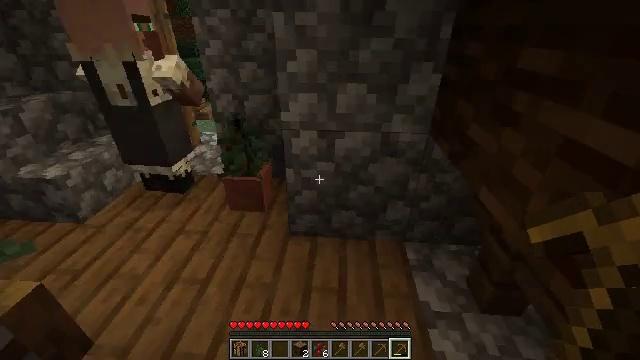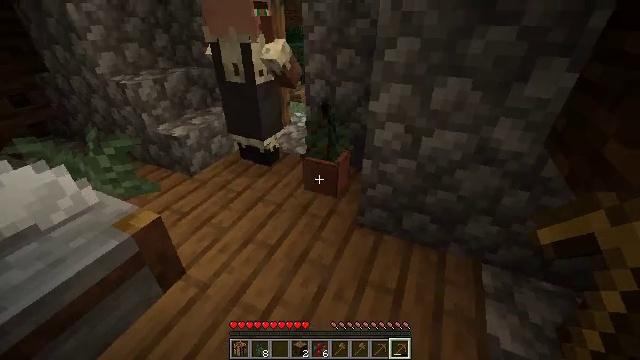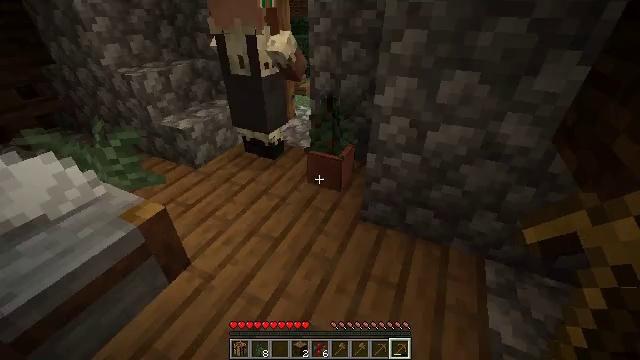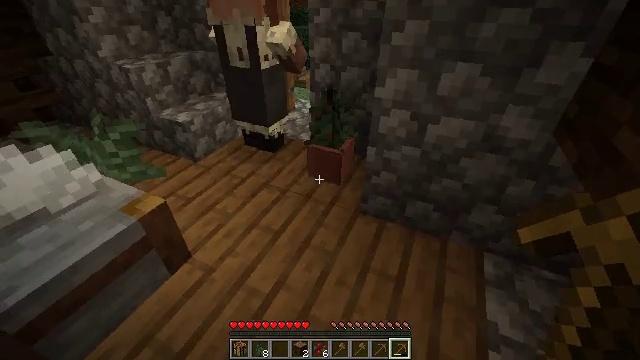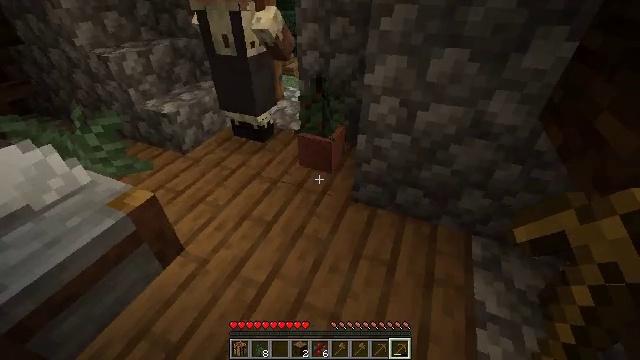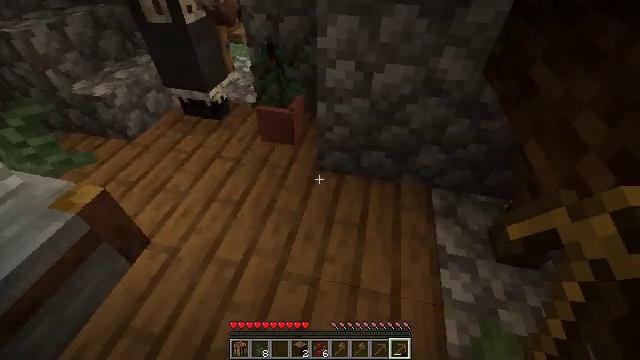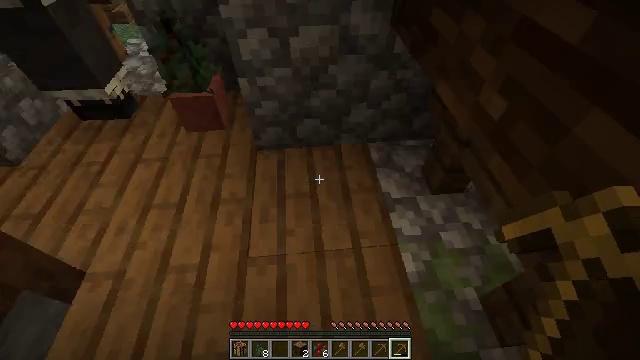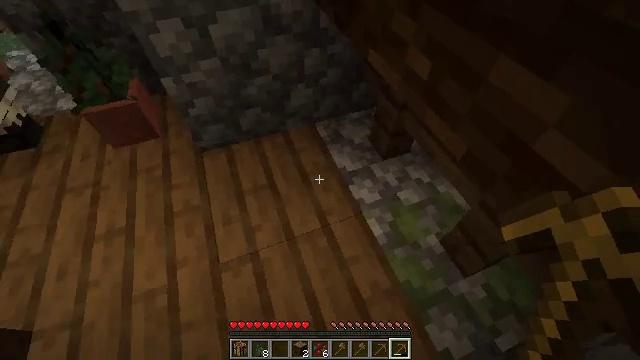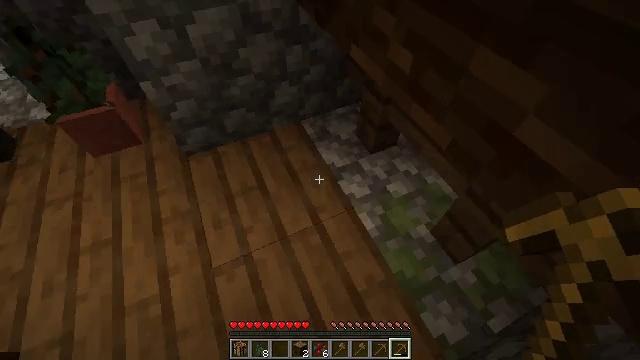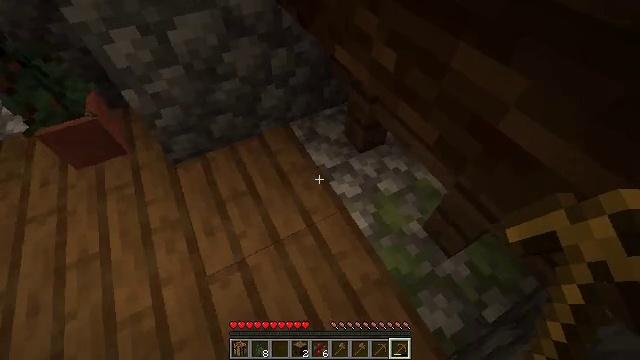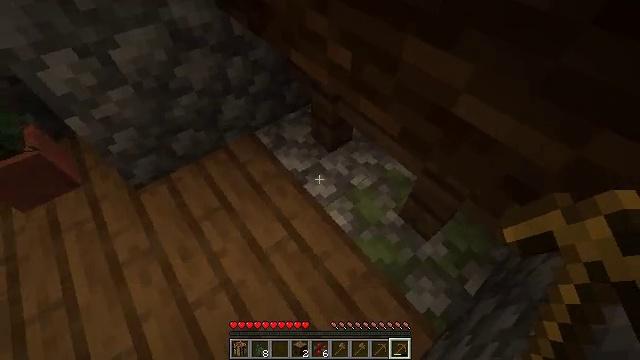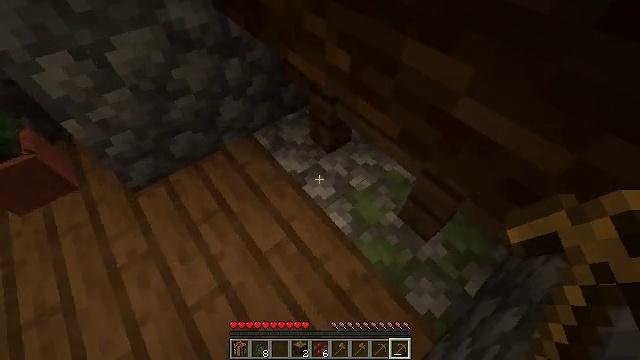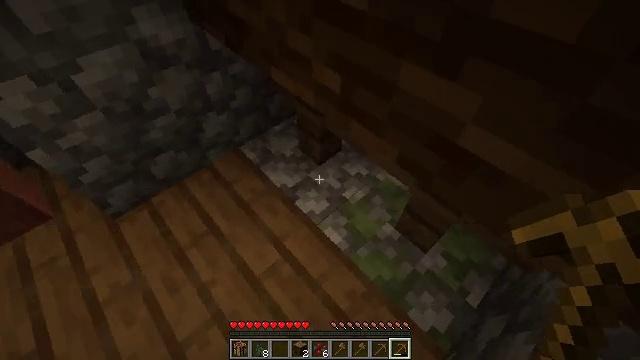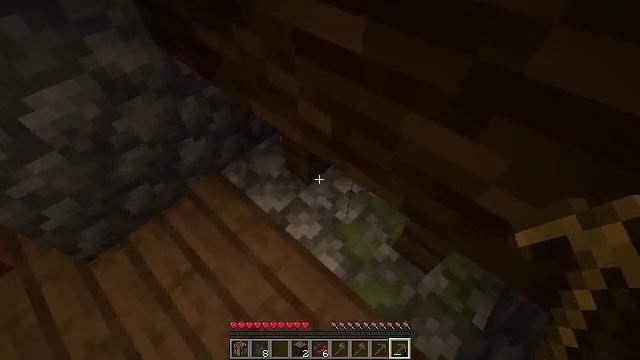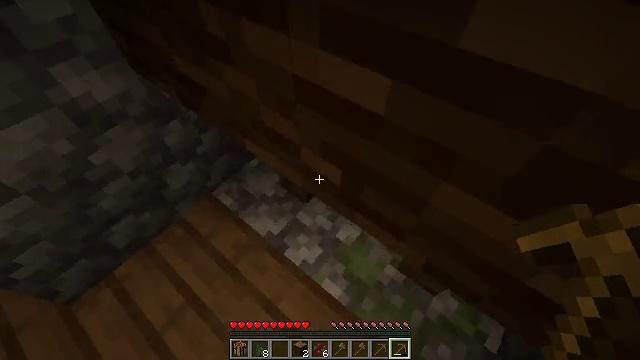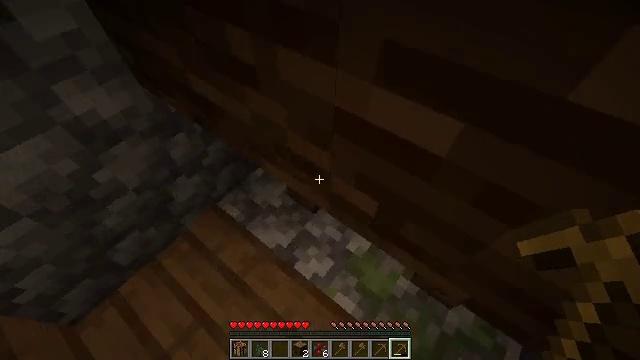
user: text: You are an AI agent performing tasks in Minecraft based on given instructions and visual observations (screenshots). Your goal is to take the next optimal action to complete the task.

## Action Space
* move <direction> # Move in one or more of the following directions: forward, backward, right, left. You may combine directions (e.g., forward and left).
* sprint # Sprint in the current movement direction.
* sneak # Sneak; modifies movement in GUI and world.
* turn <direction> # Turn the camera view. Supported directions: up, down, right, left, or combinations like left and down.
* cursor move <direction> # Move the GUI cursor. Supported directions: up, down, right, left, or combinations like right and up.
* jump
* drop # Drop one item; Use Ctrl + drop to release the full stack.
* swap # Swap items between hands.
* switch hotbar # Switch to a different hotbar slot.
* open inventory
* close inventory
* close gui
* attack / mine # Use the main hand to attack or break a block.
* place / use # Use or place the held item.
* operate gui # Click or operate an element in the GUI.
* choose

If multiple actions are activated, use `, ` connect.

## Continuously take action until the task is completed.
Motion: motion action
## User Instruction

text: Break the spruce leaves to clear the area.
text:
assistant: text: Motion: turn left and down
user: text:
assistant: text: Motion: turn left and down
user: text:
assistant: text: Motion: turn down
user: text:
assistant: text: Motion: turn right and down
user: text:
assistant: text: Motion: turn right and down
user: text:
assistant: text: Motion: turn right and down
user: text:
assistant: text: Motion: turn right and down
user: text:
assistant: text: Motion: turn right
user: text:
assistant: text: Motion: turn right
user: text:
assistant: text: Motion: turn right
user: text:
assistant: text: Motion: move forward
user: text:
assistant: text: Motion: move forward, turn right
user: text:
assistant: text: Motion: move forward, turn right
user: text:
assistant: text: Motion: move forward, turn right
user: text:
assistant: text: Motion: move forward, turn right
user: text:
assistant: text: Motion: no_op
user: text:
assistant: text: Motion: move left, turn left
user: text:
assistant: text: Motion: move left, turn left and up
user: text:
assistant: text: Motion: move left, turn left and up
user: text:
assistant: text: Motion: move forward and move left, turn left and up
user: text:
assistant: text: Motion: move forward
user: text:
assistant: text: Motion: move forward, turn left and up
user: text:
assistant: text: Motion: move forward, turn left and up
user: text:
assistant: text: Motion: move forward, turn up
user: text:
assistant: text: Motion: move forward
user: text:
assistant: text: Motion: move forward, turn right and up
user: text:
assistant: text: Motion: move forward, turn right and up
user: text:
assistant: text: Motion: move forward
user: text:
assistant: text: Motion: move forward, turn right and up
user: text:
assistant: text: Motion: move forward